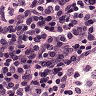
Metastatic tissue present: no